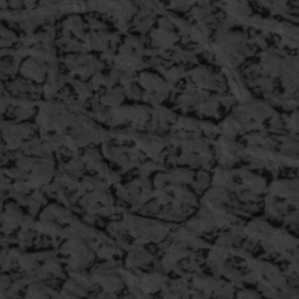
Label: frost